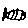
Label: fish